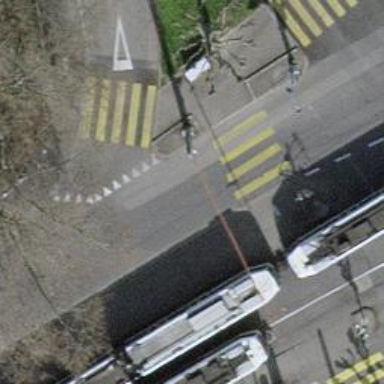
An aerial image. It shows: Crossing with traffic signals.